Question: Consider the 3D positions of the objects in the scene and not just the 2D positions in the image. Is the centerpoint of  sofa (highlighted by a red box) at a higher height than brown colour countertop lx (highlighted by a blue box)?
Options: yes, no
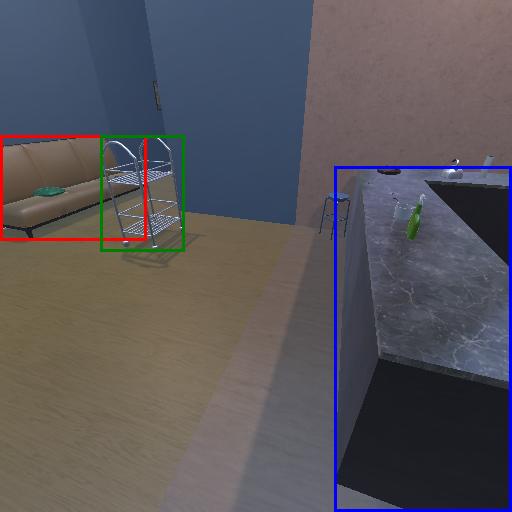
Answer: yes